Question: I'm goin mad.
I'm using XCode 4 and finally i finished my app,and i was about to submit it to App Store,uploading to iTunes Connect. I tried to to Build for Archive but this warning showed up:
'''
Application failed codesign verification. The signature was invalid, or it was not signed with an Apple submission certificate. (-19011)
'''
I've googled all day long,i've tried to renew all my certificates in Provisioning Center,i've even tried to upload it with Application loader but anything happened. Same error there too. I've tried to validate it through the Archive tab in Organizer but anything, this warning won't go away.
I've read some answers here, and even if the answers were a bit old, anything worked for me, i've tried to reinstall XCode too,i've tried to select the right profile on Build in Targets..
Thanks to anyone who will help me
edit:
When i try to start a new project and select "Build for Archive" and then Archive, the warning appears but i can still share the archive as ipa. I tried to copy all the files from my old project into the new one, build for archive, archived. But when i select "Share" as .ipa it shows an error
'''
The operation couldn't be completed. No such files or directory.
'''
May this be 'cause i added 2 frameworks to my project to work? Should i select something from Target,or Project? Also,i want to say that all my profiles are ok, certificates etc. I've tried to bypass the error -19011 by turning on NO "Validate built product".
EDIT2:
The -19011 doesn't show up anymore, but when i try to validate or submit,i got this error:
'''
The archive is invalid. var/folders/*randomnumbers* app.ipa does not exist.
'''
What am i supposed to do in this case? I've already read some of the answers but none worked.

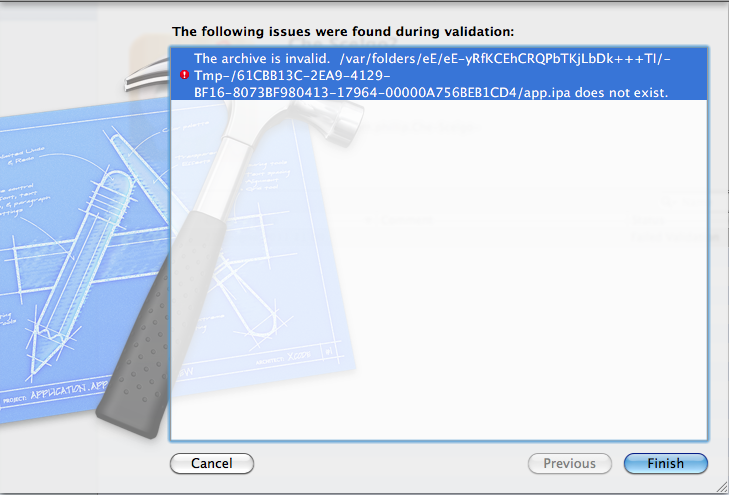
Answer: I solved, thanks to the help of an Apple Technic Engineer, this way:
In targets, on Build Settings - Product name, I had the name of the app with spaces and special characters ('?' character). After changing that and changing the Bundle Name too, I solved all the problems I got with that.
Hope this will help someone, one day.